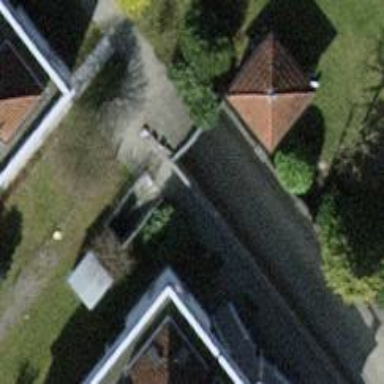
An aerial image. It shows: Retaining wall.